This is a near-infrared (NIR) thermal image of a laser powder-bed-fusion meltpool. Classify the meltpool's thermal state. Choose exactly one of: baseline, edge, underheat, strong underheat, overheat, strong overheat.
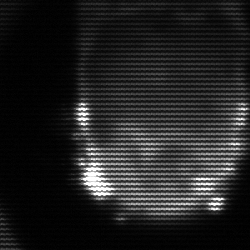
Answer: baseline